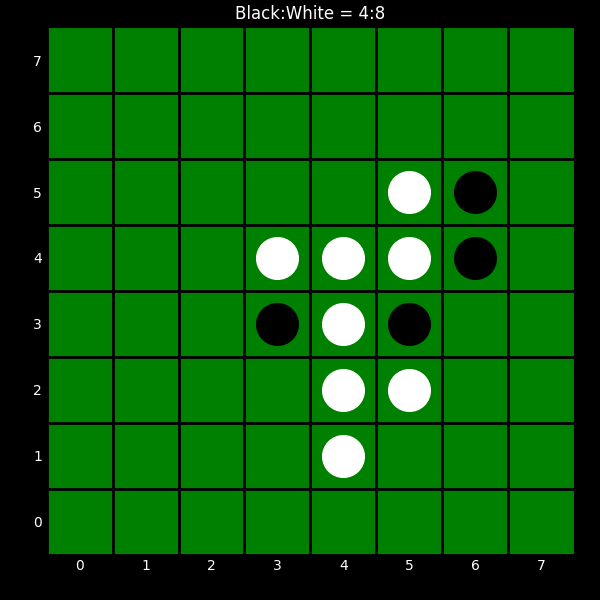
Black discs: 4
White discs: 8